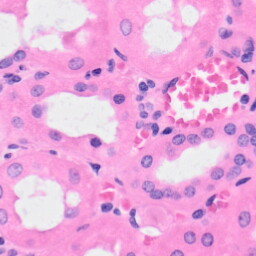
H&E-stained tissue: Kidney